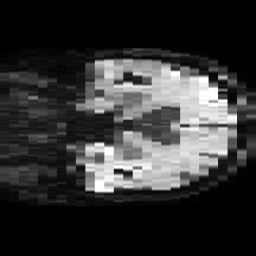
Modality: TRACE
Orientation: coronal
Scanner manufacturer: philips
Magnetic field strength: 3 T
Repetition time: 4.202 s
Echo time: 0.05978 s